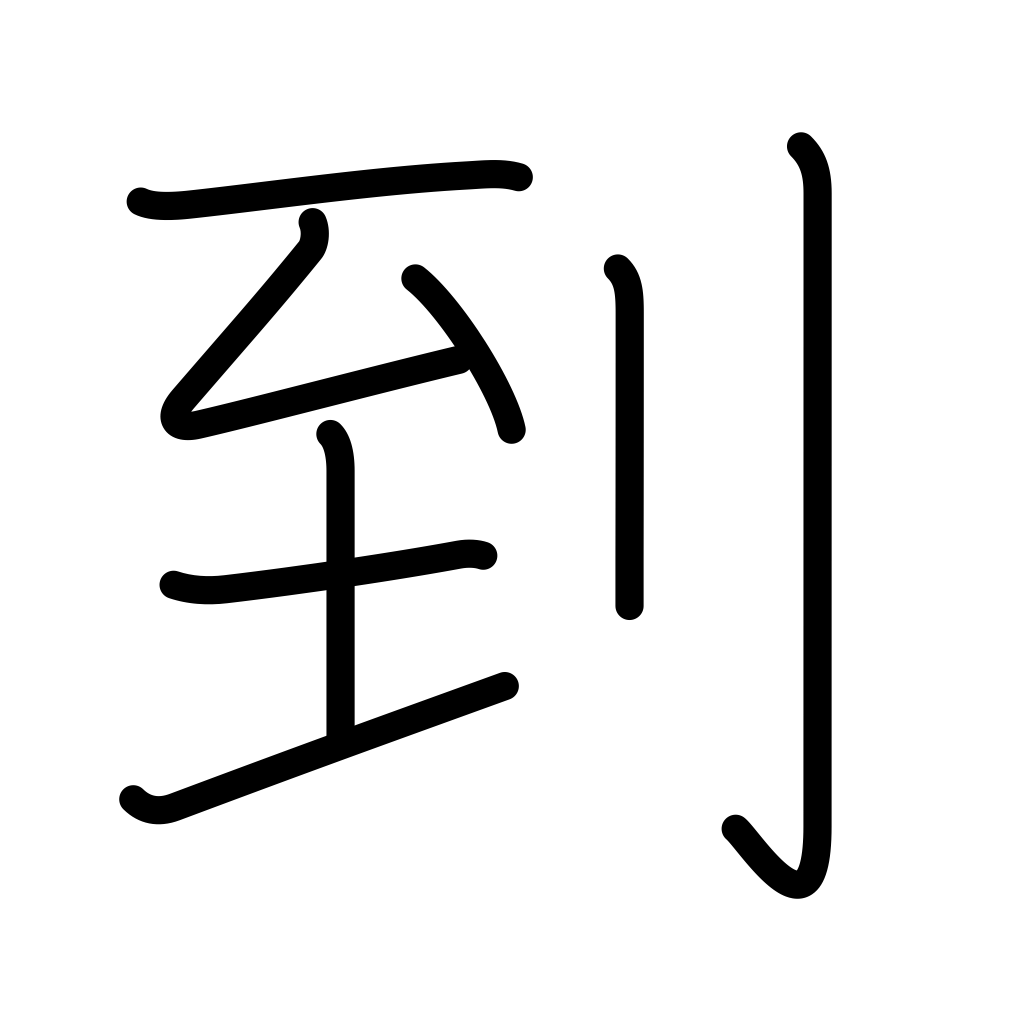
Meaning: arrival, proceed, reach, attain, result in